Milling tool wear sample.
Tool blade image: 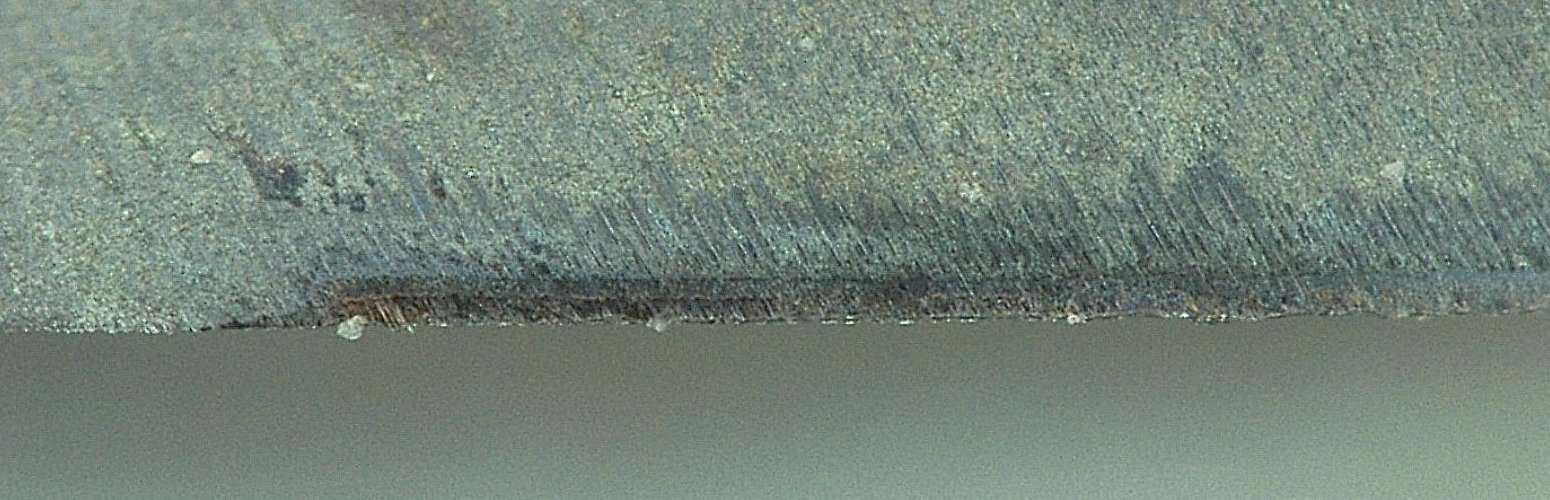
Chip image: 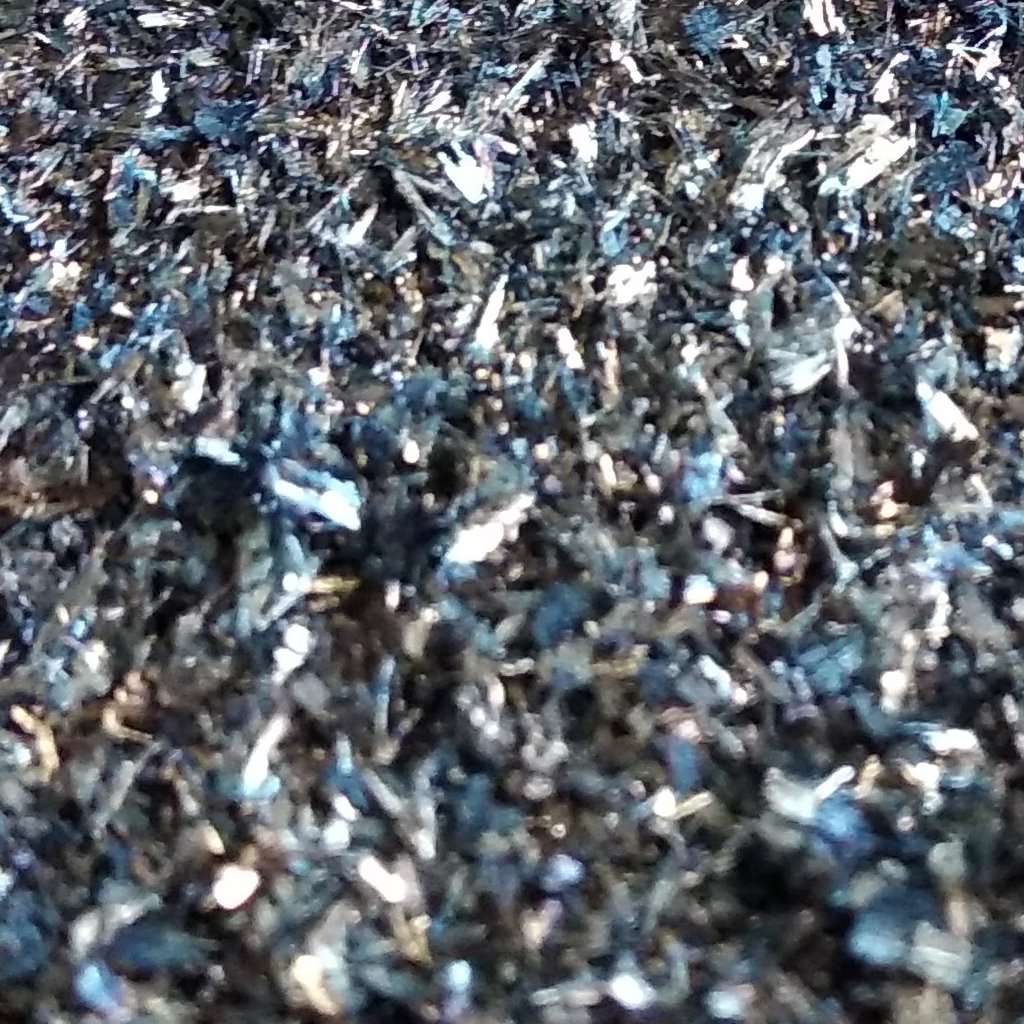
Workpiece image: 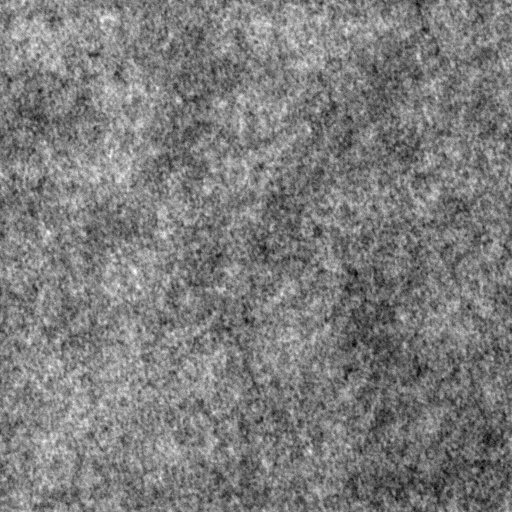
Tool wear state: dulled
Gaps: 13.67
Flank wear: 141.91
Overhang: 14.62
Force-signal Mel-spectrograms (X, Y, Z axes): 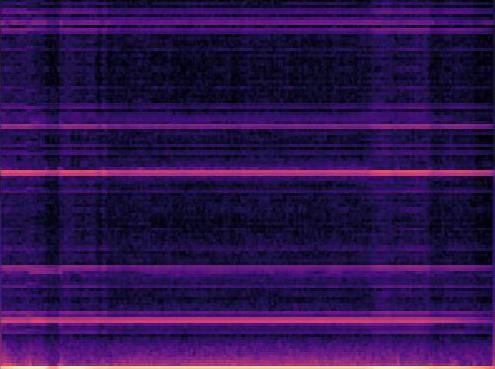 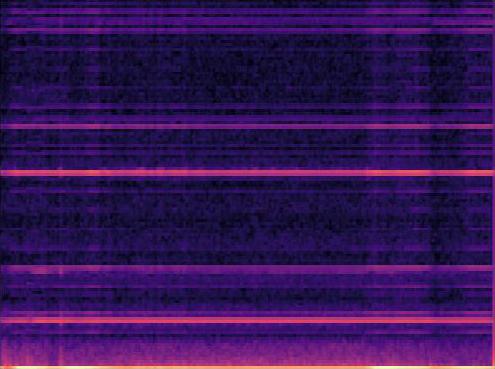 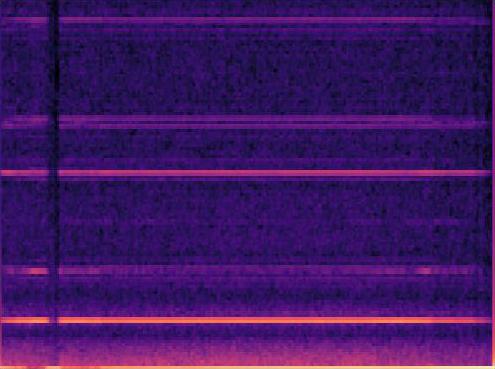
Force-signal scalograms (X, Y, Z axes): 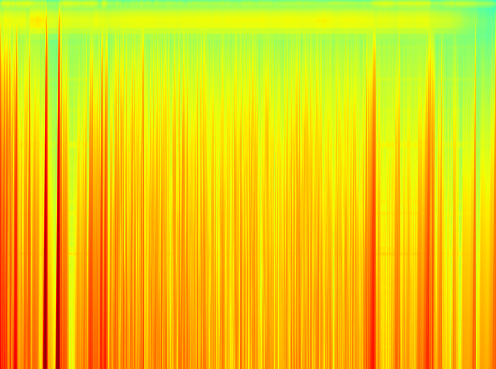 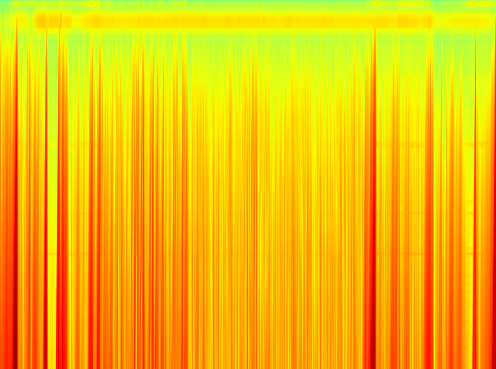 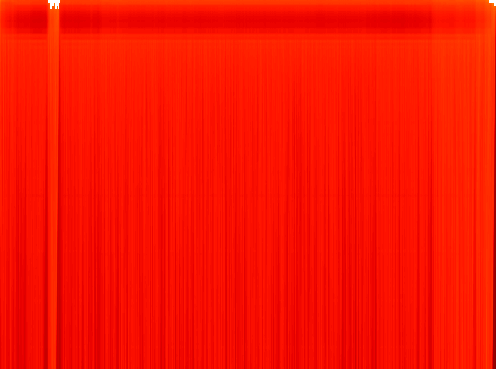
Force phase: accelerated_severe_wear